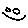
Label: smiley face